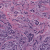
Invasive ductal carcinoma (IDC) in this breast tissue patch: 1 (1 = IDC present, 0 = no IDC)